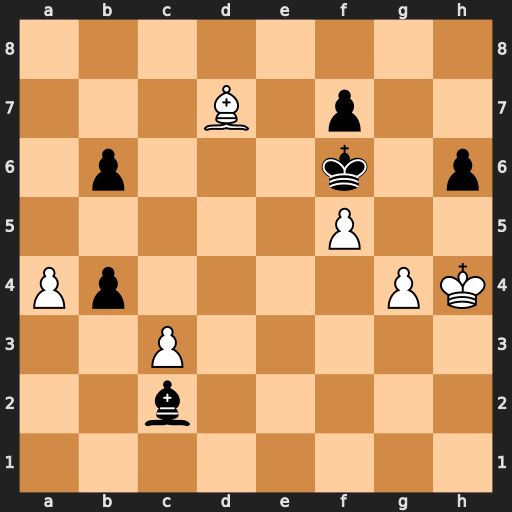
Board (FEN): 8/3B1p2/1p3k1p/5P2/Pp4PK/2P5/2b5/8
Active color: w
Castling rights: -
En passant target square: -
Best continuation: cxb4